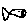
Label: fish